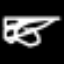
Label: octagon